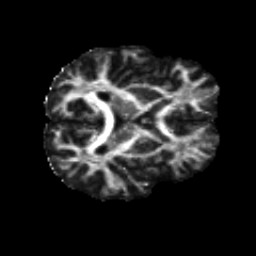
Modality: FA
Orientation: axial
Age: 26
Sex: male
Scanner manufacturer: siemens
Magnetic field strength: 3 T
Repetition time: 8.8 s
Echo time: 0.085 s